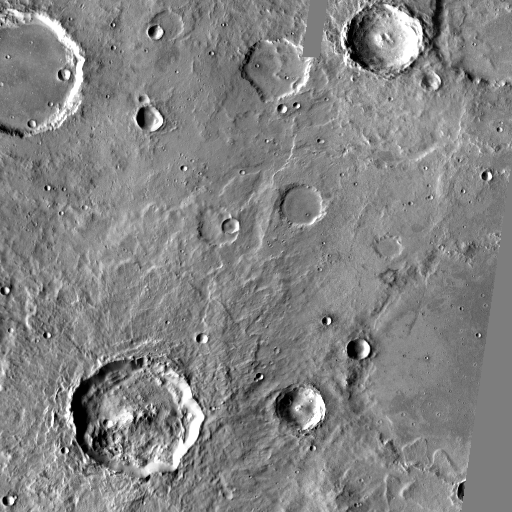
Crater classes present: Background, Other, Layered, Buried, Secondary